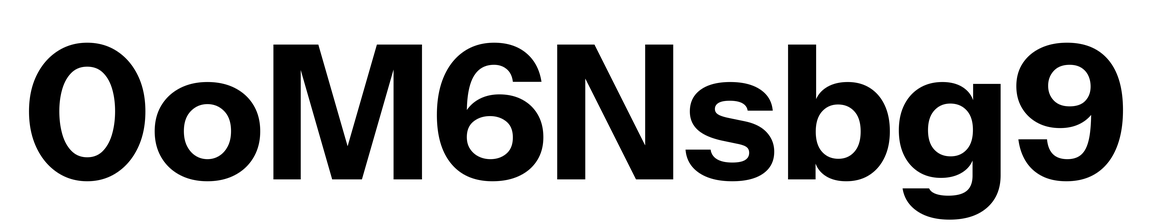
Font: InstrumentSans_Bold